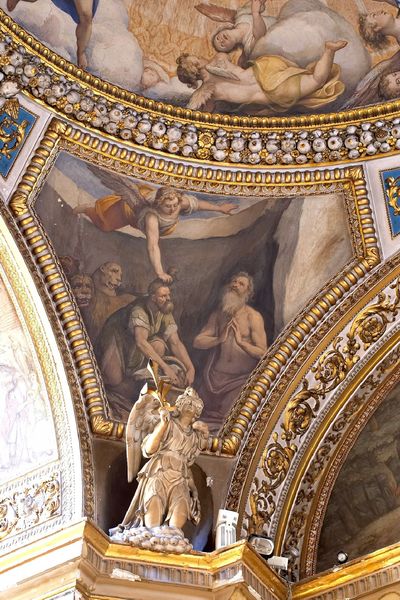
Titel: Ausstattung der dritten Kapelle auf der Südseite in Il Gesù in Rom
Künstler: Federico Zuccari
Standort: Rom, Il Gesù (EU - I - Latium)
Schlagwörter: flügel, mann, männer, schmuck, malerei, bart, barock, hände, innenraum, kirche, figur, gold, decke, höhle, engel, skulptur, statue, bogen, kuppel, ornamente, verzierung, glänzend, gewölbe, schwert, beten, zwickel, segen, heilige, fresko, kitsch, prunk, kriche, prunkvoll, betende hände